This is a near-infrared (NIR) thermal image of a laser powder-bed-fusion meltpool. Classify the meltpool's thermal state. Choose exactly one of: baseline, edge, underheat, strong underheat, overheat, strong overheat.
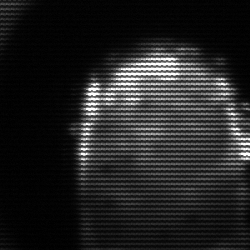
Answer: baseline